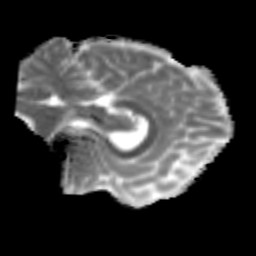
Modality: MD
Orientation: sagittal
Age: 19
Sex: female
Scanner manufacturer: siemens
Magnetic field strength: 3 T
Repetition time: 3.5 s
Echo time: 0.125 s